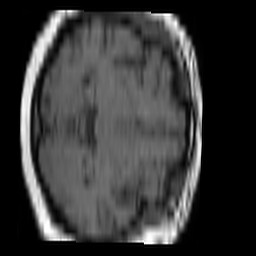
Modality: T1w
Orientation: axial
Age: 40
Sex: female
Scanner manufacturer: philips
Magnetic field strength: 1.5 T
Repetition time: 0.6508 s
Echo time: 0.015 s